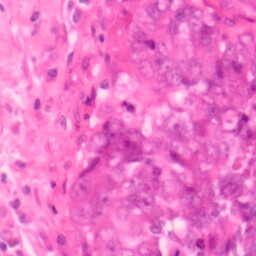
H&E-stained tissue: Colon